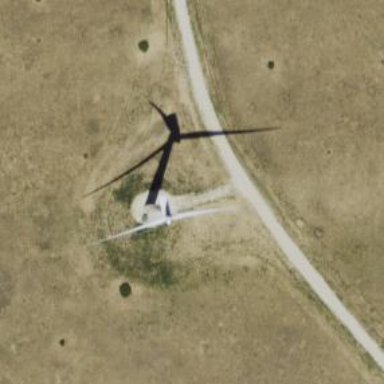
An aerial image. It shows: Wind generator powered by wind. The generator type is horizontal axis and it uses wind turbines.